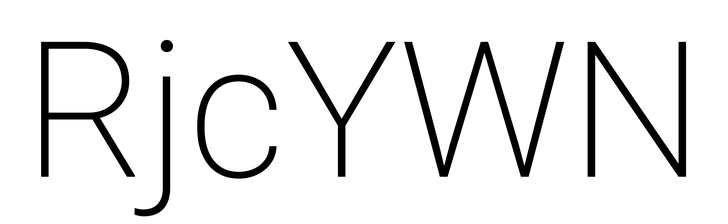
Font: Roboto_ExtraLight